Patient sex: M
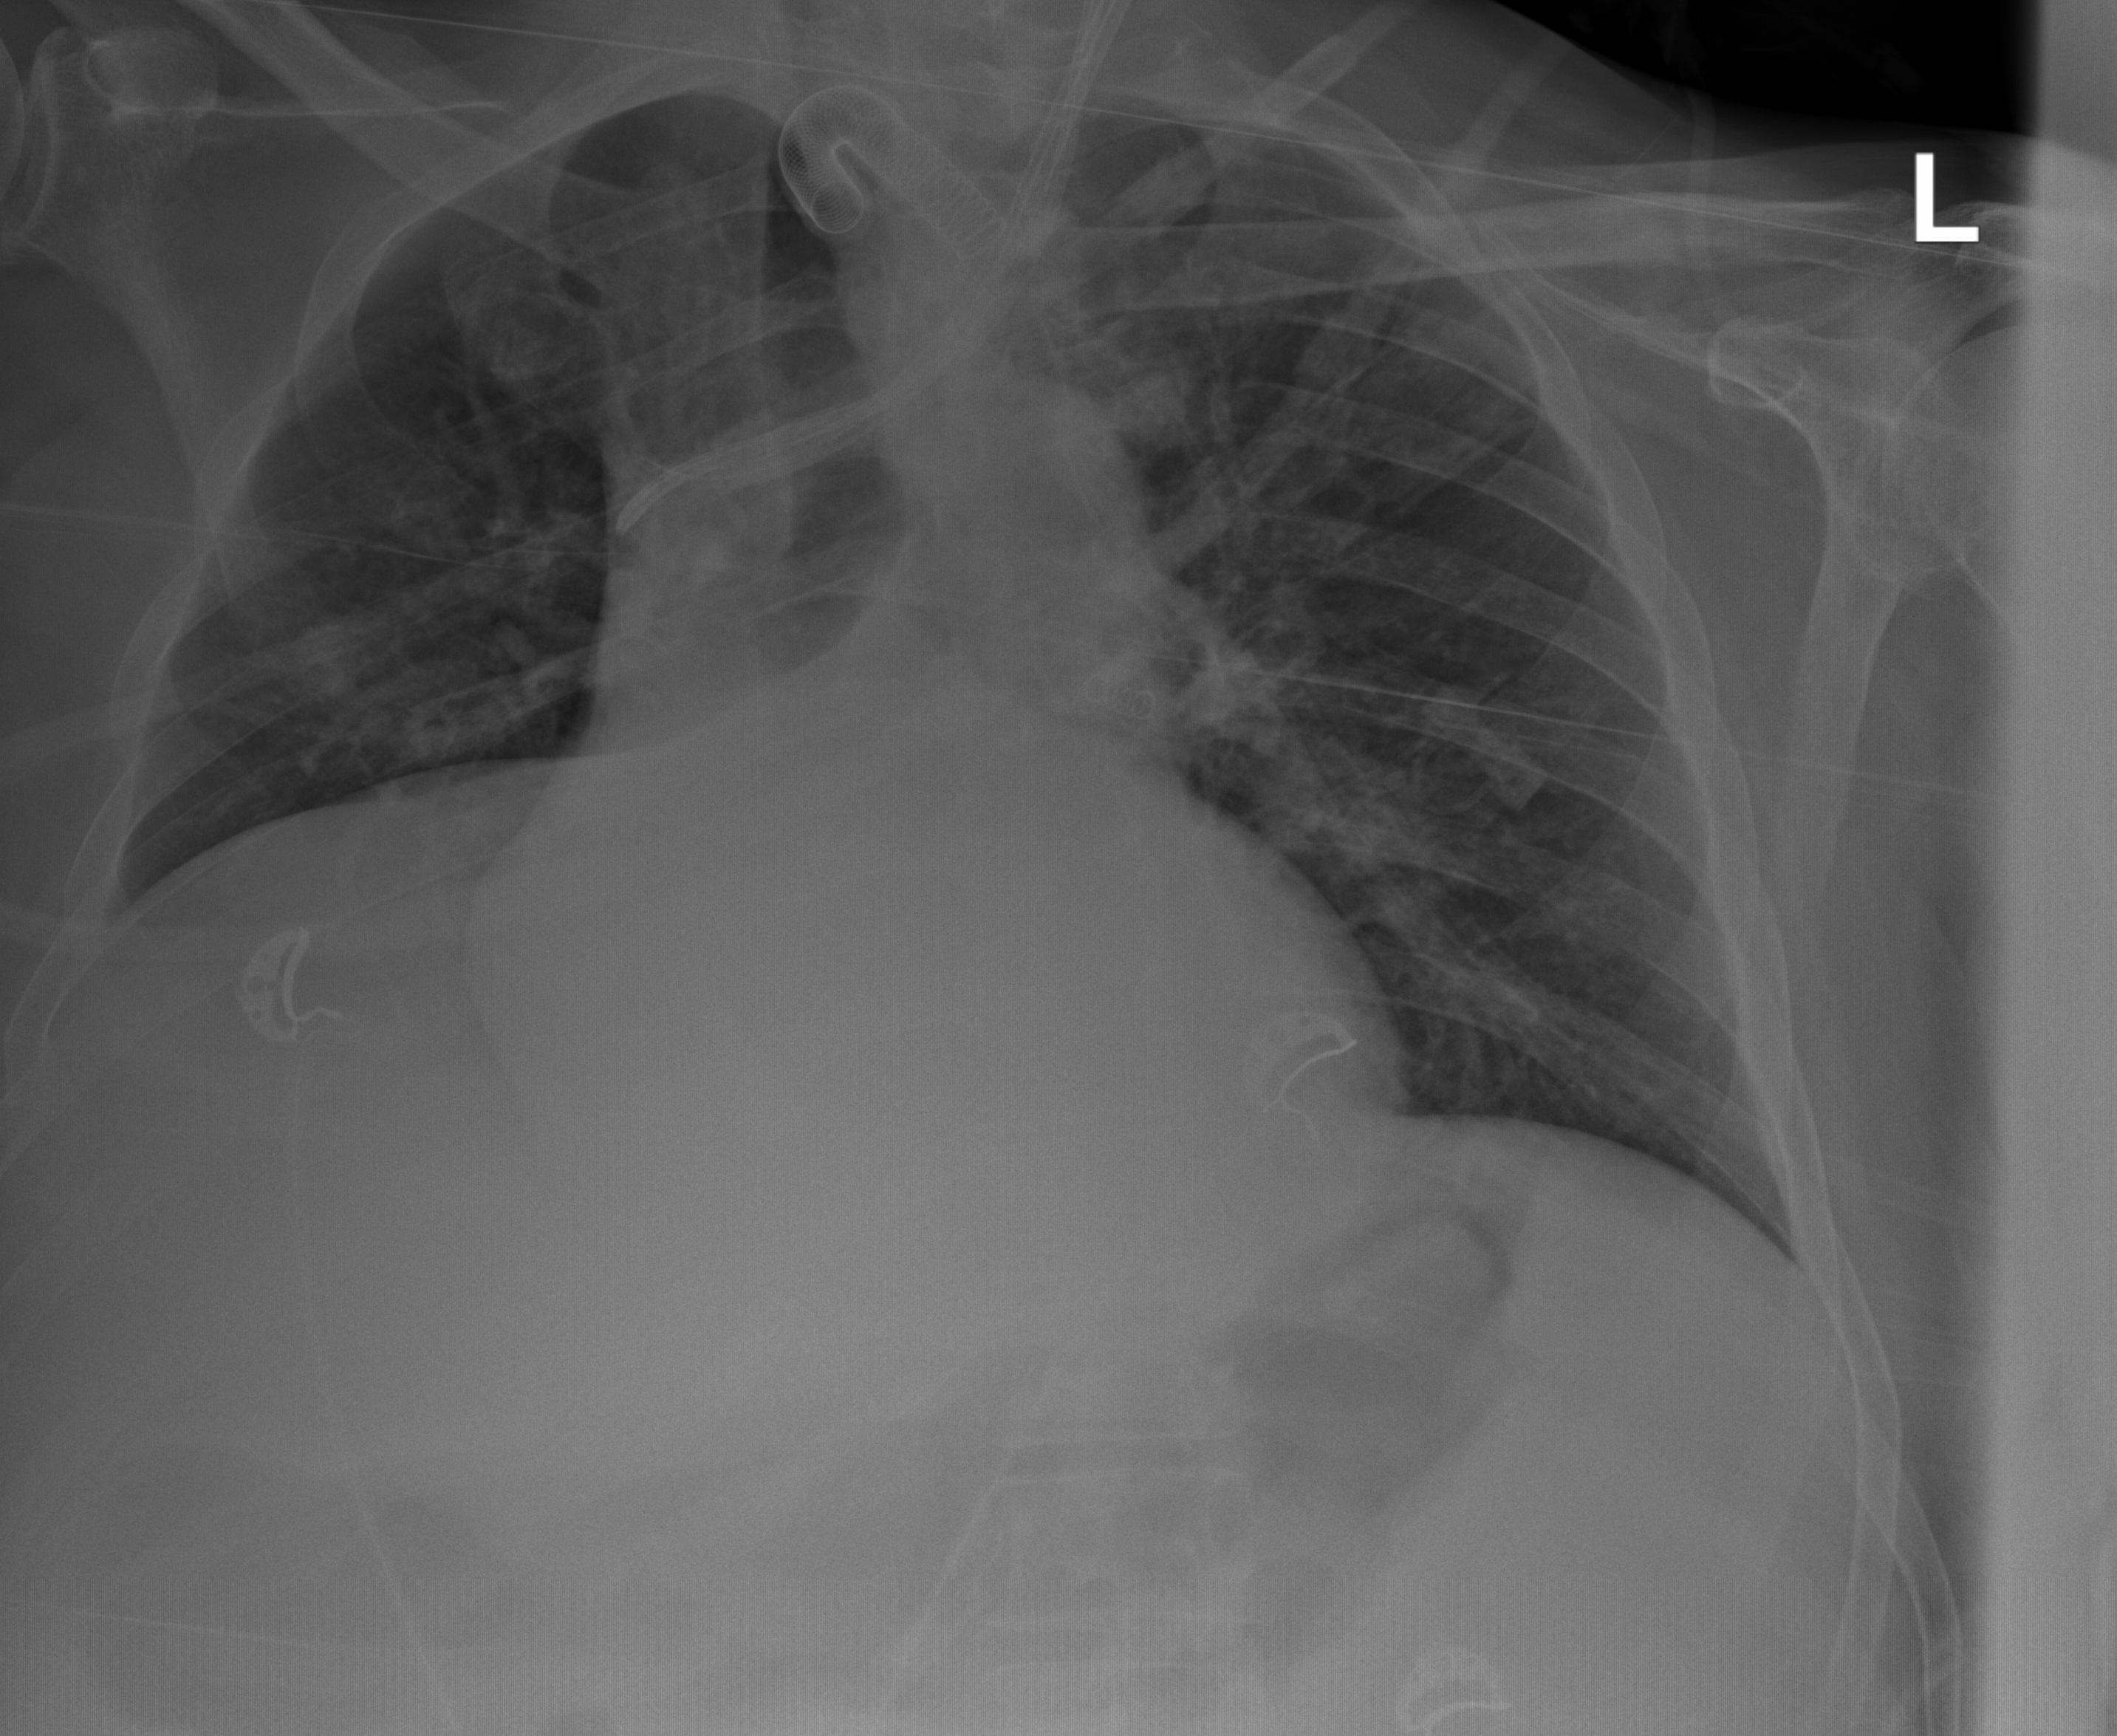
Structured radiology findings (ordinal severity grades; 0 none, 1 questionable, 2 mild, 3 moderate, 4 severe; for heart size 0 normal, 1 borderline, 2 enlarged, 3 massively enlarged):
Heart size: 2
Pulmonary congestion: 0
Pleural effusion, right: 0
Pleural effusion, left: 0
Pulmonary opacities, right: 2
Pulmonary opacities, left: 0
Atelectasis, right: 3
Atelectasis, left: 0